Field crop: maize
Growth stage: 1
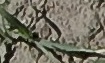
Species: sorghum